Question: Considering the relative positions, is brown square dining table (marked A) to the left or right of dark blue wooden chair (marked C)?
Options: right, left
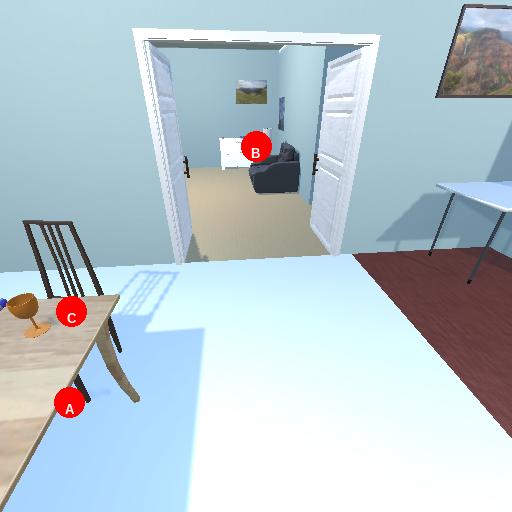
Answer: right